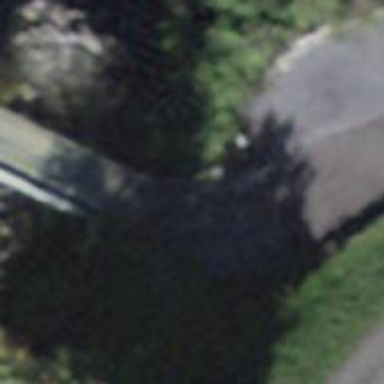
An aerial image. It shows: Bridge over grade2 track.